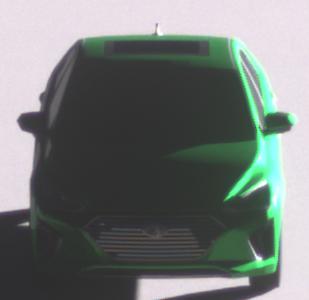
Make: Hyundai
Model: IONIQ Hybrid
Detailed model: IONIQ (AE) Hybrid
Model produced from: 2016/10
Model produced until: 2018/08
Doors: 5
Color: green
Road condition: dry road
Daytime: sunrise or sunset
Contrast: high contrast